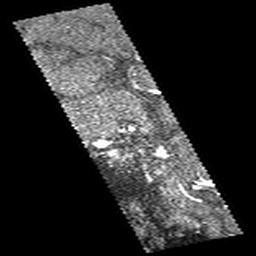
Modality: angio
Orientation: sagittal
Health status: ill
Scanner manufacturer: siemens
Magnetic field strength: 3 T
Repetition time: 0.03 s
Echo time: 0.00559 s